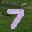
Label: 7